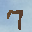
Label: 7